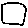
Label: square